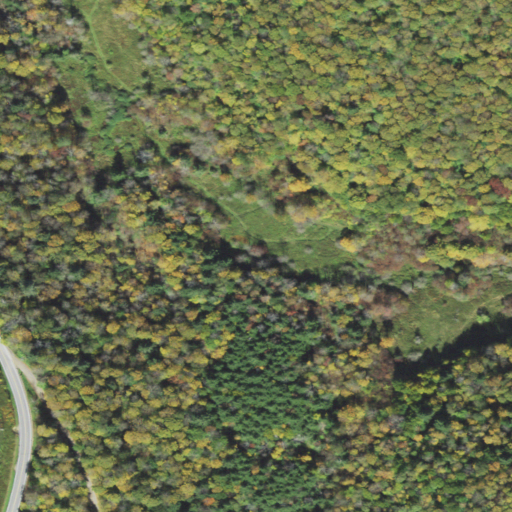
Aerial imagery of valley in Pennsylvania named Hasker Hollow containing mixed forest, deciduous forest, open development, evergreen forest, and low intensity development